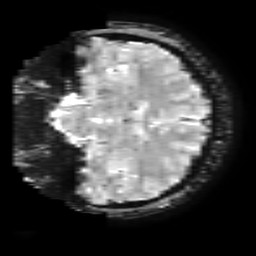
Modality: T2starw
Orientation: coronal
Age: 22
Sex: male
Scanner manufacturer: ge
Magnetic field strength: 3 T
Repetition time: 0.65 s
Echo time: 0.02 s